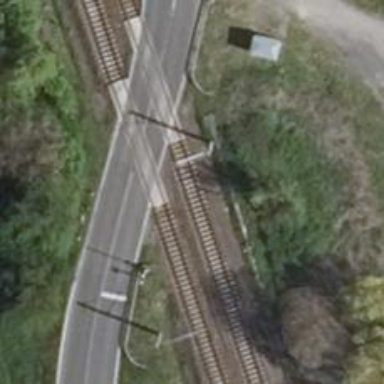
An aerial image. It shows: Railway signal.